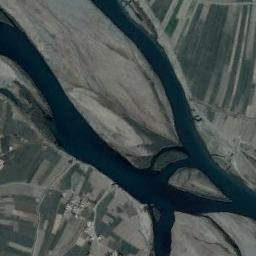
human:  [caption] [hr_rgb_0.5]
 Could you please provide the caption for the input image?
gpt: There are many neat places beside the river .

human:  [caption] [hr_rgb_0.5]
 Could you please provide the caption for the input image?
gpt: The deep blue river with some tributaries goes through the farmland .

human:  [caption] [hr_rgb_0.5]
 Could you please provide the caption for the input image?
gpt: The river goes through bare land and green farmland .

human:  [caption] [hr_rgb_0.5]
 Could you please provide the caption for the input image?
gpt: A curvy turquoise river with small islands and green and tan mixed fields on both sides .

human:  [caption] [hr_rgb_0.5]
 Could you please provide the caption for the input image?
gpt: There are many farmlands near the river with several islands .